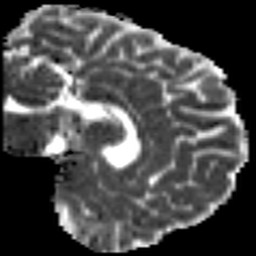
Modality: MD
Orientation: sagittal
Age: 29
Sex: male
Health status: ill
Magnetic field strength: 3 T
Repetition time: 9 s
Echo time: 0.093 s